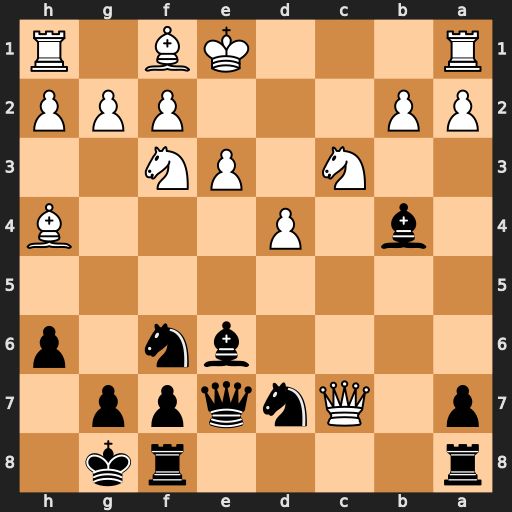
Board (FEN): r4rk1/p1Qnqpp1/4bn1p/8/1b1P3B/2N1PN2/PP3PPP/R3KB1R
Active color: b
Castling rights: KQ
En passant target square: -
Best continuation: Rfc8 Bxf6 Qxf6